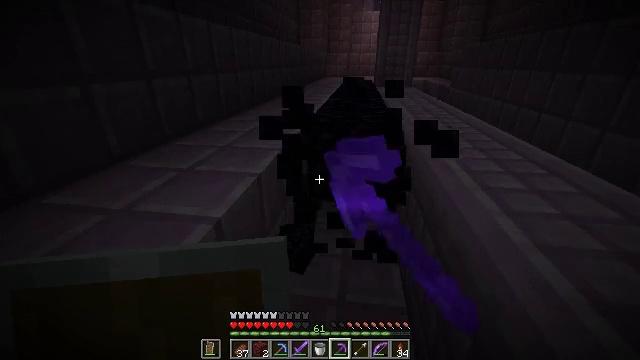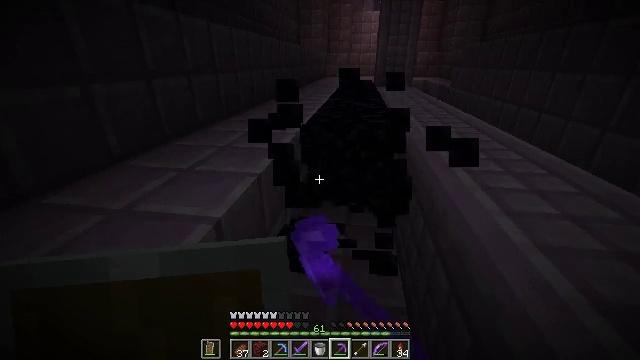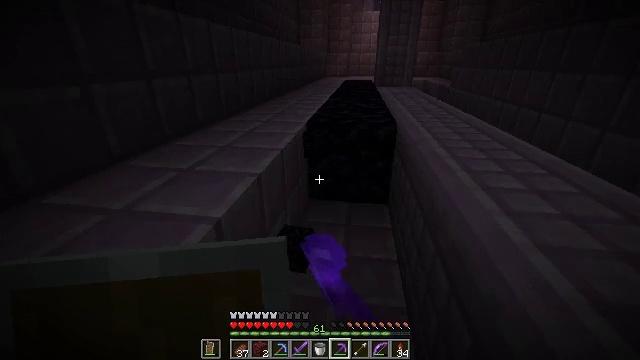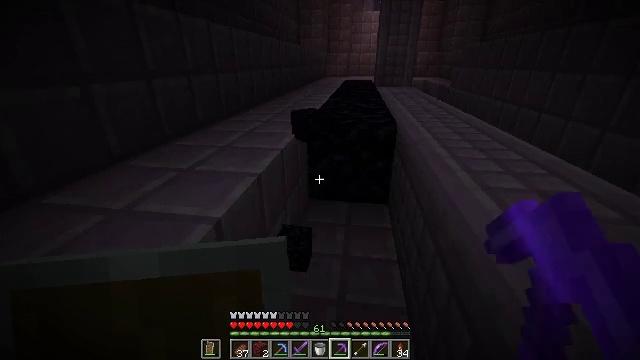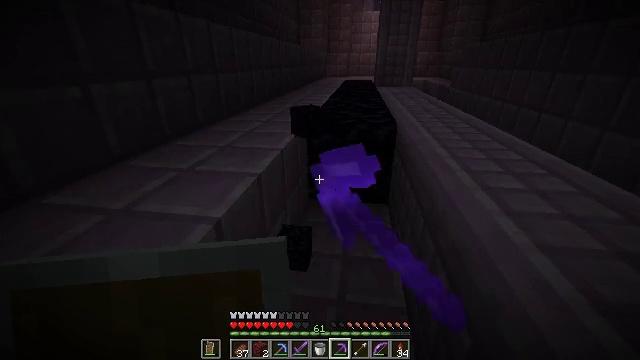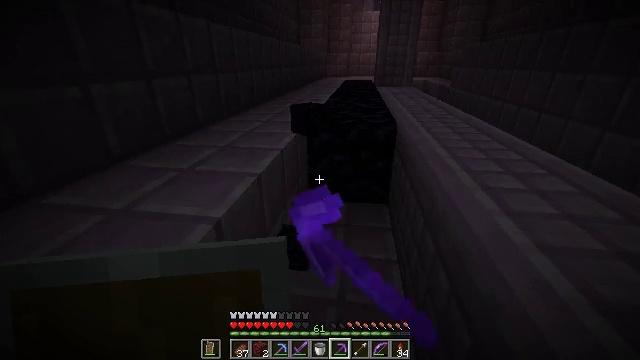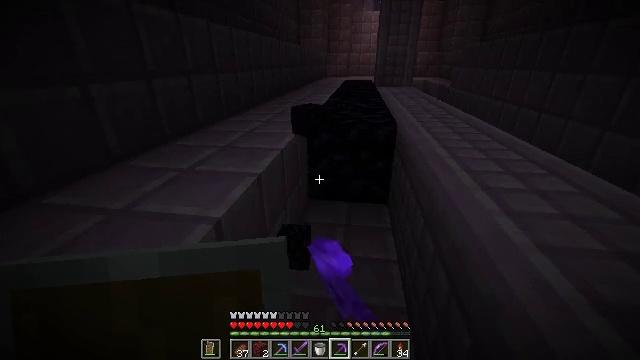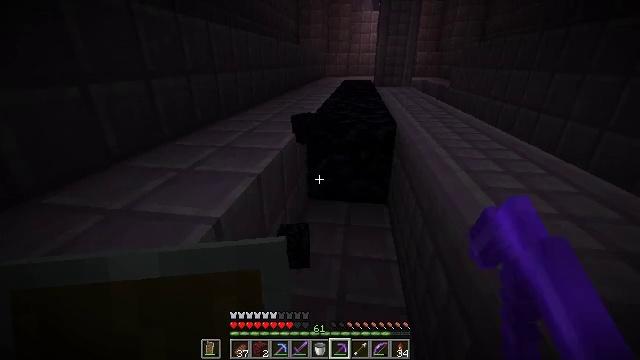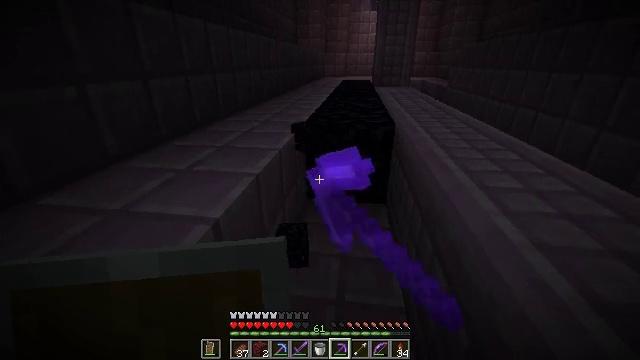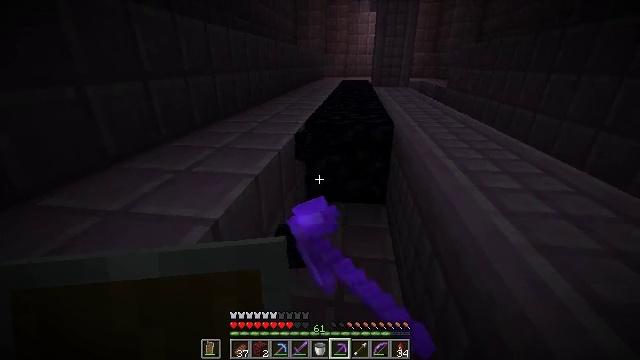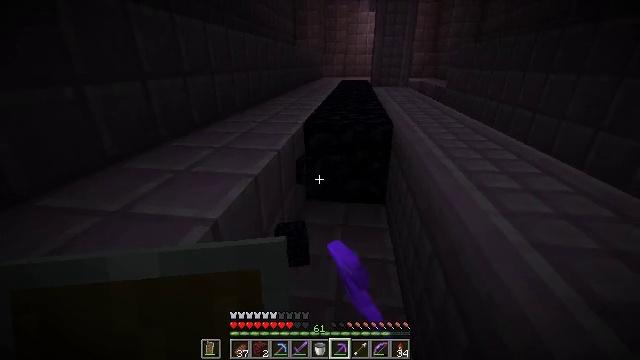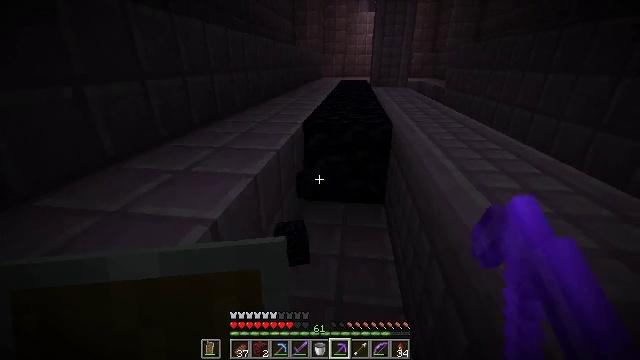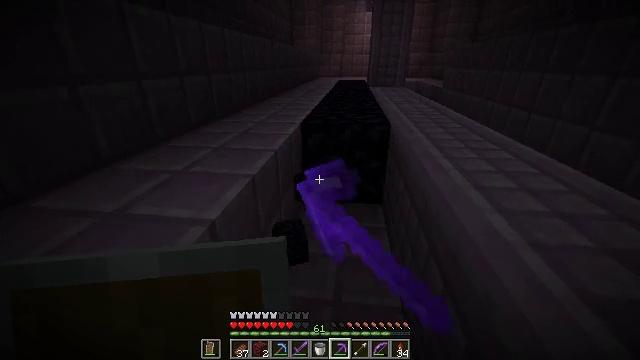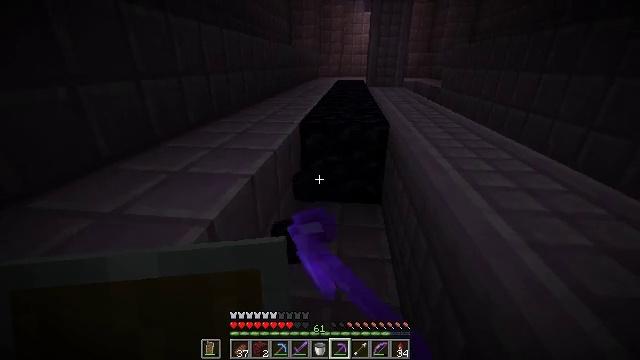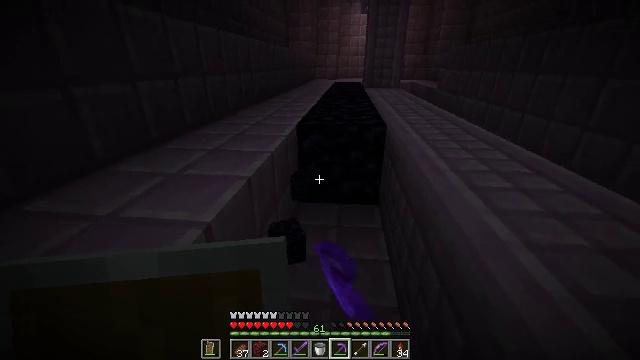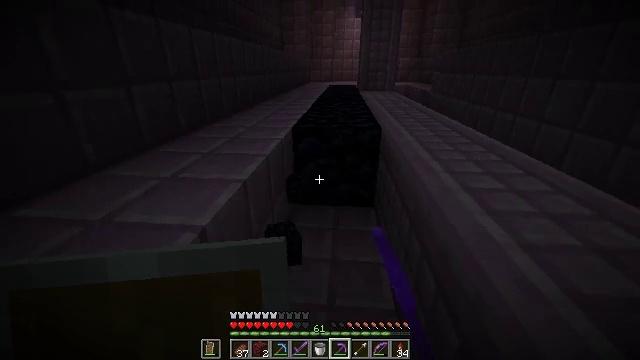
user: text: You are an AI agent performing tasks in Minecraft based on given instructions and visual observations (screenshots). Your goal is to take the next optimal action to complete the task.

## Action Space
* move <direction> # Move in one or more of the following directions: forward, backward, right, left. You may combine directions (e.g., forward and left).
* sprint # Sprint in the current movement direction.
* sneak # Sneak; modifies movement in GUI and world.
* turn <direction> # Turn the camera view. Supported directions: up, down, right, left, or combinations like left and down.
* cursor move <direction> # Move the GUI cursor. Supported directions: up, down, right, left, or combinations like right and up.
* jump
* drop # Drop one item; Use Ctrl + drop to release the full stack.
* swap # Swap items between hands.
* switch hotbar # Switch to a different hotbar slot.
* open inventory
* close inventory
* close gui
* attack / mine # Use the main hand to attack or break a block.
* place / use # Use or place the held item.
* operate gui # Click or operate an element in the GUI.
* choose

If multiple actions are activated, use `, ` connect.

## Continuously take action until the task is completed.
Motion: motion action
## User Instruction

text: Harvest obsidian for portal building.
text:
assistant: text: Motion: attack / mine
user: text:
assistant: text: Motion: attack / mine
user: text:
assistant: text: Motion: attack / mine
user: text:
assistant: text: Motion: attack / mine
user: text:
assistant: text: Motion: attack / mine
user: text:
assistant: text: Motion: attack / mine
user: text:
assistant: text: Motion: attack / mine
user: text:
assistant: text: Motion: attack / mine
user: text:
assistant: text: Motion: attack / mine
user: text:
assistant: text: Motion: attack / mine
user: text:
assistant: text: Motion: attack / mine
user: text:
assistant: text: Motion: attack / mine
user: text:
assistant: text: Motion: attack / mine
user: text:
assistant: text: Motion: attack / mine
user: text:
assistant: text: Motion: turn right, attack / mine
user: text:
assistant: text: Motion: move forward, turn right, attack / mine
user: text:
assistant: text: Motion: move forward, attack / mine
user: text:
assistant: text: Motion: move forward, attack / mine
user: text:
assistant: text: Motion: attack / mine
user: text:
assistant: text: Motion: turn up, attack / mine
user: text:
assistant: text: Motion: attack / mine
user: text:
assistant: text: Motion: attack / mine
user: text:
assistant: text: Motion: attack / mine
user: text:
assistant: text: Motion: turn right, attack / mine
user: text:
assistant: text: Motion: attack / mine
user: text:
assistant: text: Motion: attack / mine
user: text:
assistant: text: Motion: attack / mine
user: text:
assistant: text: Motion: attack / mine
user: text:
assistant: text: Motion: attack / mine
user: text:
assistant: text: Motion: attack / mine